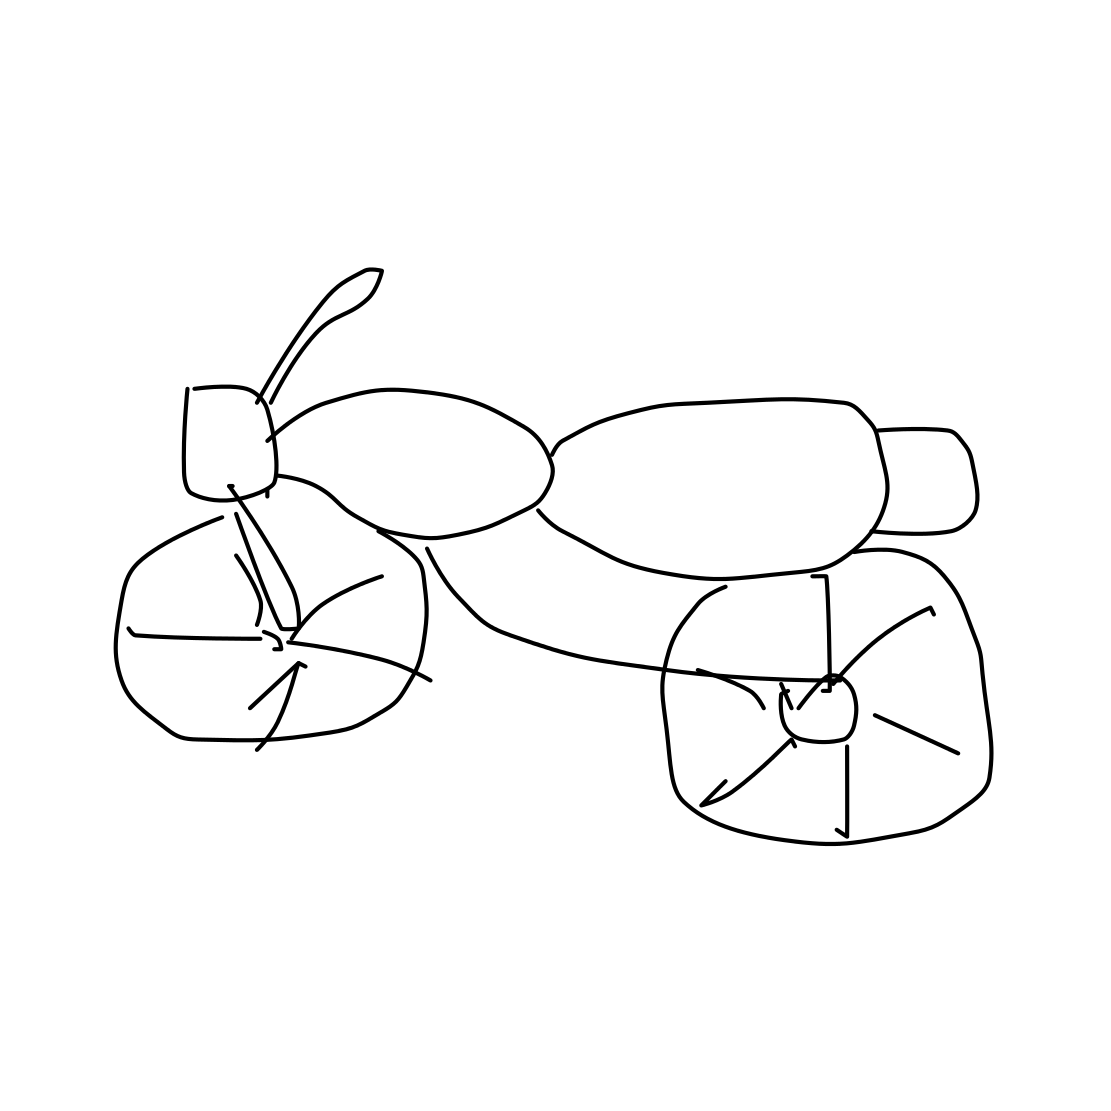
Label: motorbike